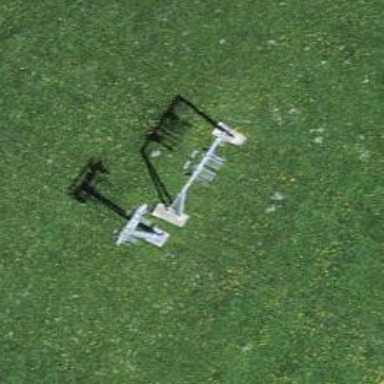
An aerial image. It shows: Pylon for aerialway.